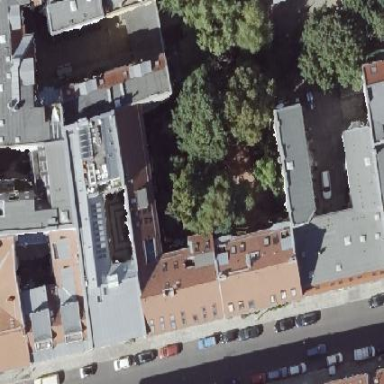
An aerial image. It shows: View of apartment building.